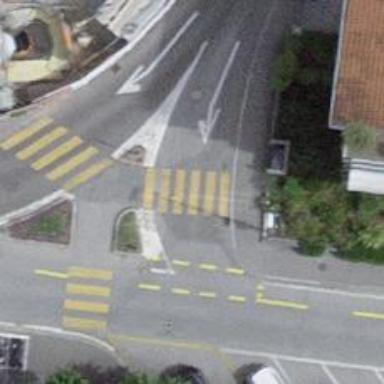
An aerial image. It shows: Marked zebra crossing with island in the middle.